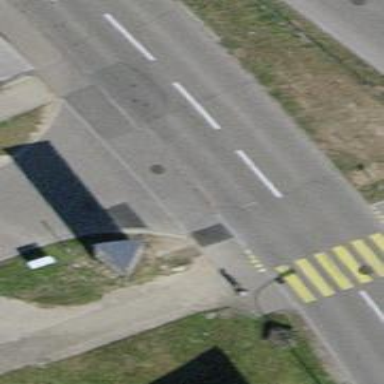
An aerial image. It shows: Uncontrolled and unmarked road crossing.